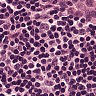
Metastatic tissue present: no